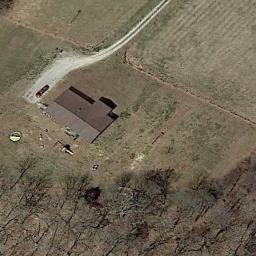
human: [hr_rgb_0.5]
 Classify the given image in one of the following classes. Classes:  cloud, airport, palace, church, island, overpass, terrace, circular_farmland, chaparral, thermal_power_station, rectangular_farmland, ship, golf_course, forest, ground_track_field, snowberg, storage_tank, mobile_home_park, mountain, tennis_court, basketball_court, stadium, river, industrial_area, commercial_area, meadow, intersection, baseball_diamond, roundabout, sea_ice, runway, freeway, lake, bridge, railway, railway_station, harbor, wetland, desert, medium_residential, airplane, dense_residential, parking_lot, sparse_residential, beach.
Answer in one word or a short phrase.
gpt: sparse_residential